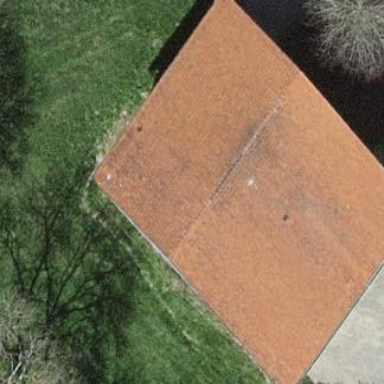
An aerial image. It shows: Rural barn.